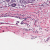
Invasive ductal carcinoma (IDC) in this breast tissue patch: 0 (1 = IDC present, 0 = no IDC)